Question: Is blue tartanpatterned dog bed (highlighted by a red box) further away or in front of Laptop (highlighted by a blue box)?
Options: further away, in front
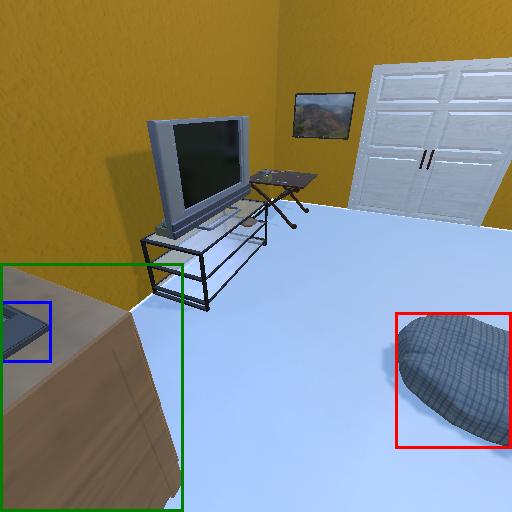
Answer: further away